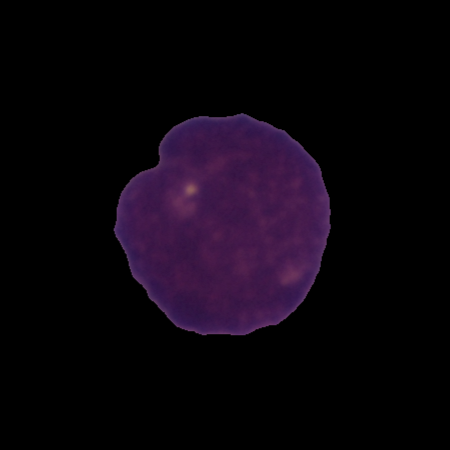
Label: cancer